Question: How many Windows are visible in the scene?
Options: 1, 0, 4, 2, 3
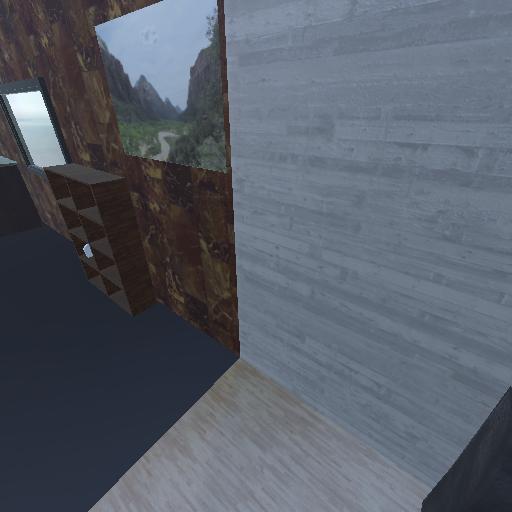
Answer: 1